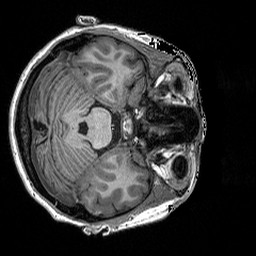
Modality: T1w
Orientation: axial
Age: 30
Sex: female
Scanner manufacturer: siemens
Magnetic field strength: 3 T
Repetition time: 2.3 s
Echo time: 0.00298 s